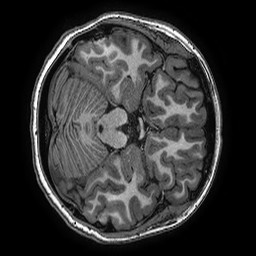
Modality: T1w
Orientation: axial
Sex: female
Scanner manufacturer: ge
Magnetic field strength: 3 T
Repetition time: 0.0077 s
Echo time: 0.003436 s